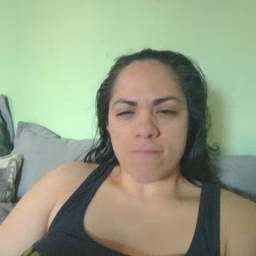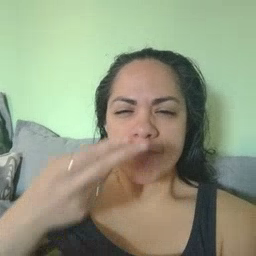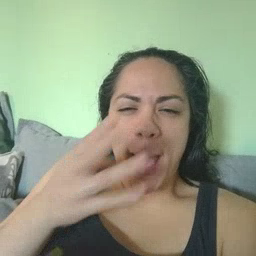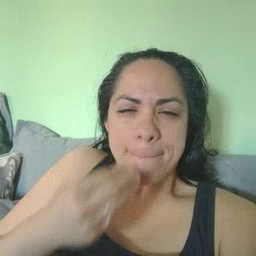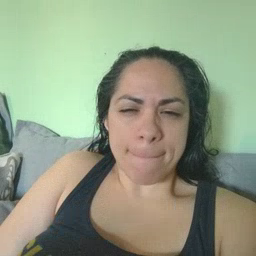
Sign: nap